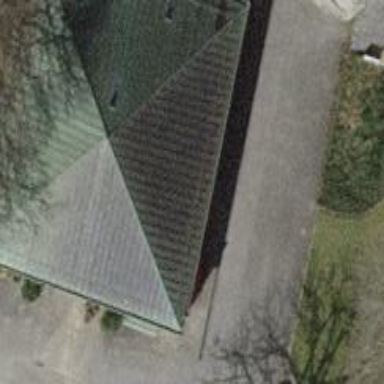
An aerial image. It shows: Building with pyramidal roof shape.